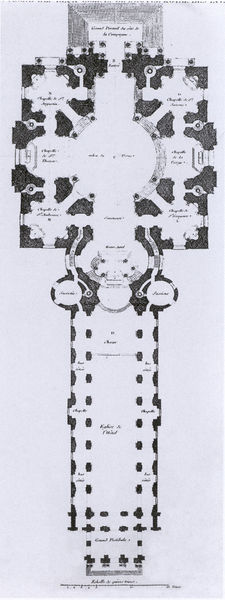
Titel: Invalides (Grundriss der Kirchengebäude)
Künstler: Jules Hardouin-Mansart
Standort: Paris
Institution: Invalides
Schlagwörter: weiß, fenster, frankreich, grau, paris, raum, schwarz, skizze, säule, säulen, tür, zeichnung, gebäude, haus, schloss, architektur, barock, kirche, renaissance, kreis, rund, turm, garten, balkon, schiff, schiffe, schrift, italien, ort, mauer, hof, vogelperspektive, kuppel, treppe, treppen, oben, eingang, gang, kirch, kreuz, palast, dom, draufsicht, symmetrisch, kreise, beschriftung, flur, räume, entwurf, kranz, altar, hauptschiff, kathedrale, langhaus, rom, portal, karte, kirchenschiff, mittelschiff, dreischiffig, seitenschiff, mauern, portikus, apsis, zentral, chor, kapelle, plan, ausgang, mausoleum, quadrat, strutur, basilika, säulengang, riss, grundriss, kreuzgang, invalidendom, maßstab, zeichung, bauplan, krypta, zentralbau, rundbau, apsiden, kapellen, vierung, längsschiff, kuppelbau, konchen, architekur, lage, uni, st. peter, kreuzkirche, kreuzkuppel, wieß, weltlich, nebenschiffe, kreuzkuppelkirche, stützelemente, rotunden, sreischiffig, zemtralbau